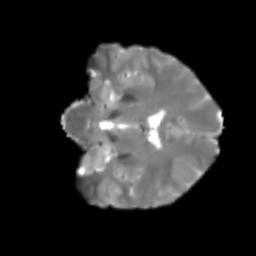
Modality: T2w
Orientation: coronal
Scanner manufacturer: siemens
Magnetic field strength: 3 T
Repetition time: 4 s
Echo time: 0.0594 s